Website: lowes
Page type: customer-info-address
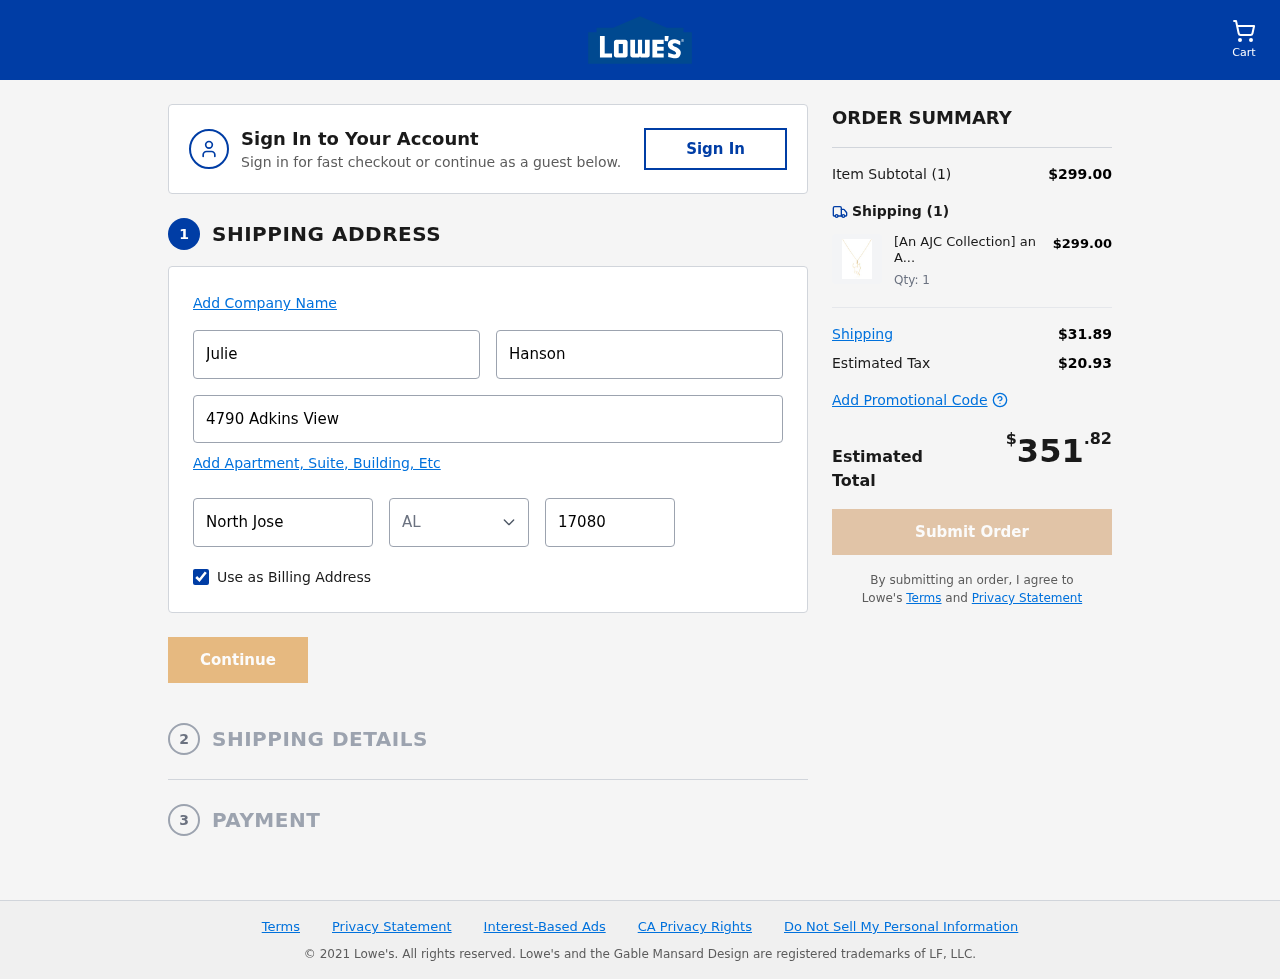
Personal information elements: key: PII_CITY
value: North Jose
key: PII_FIRSTNAME
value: Julie
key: PII_LASTNAME
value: Hanson
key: PII_POSTCODE
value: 17080
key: PII_STATE_ABBR
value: AL
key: PII_STREET
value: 4790 Adkins View
Product elements: key: PRODUCT1_NAME
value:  [An AJC Collection] an AJC Collection K10 iero-go-rudonekotya-munekkuresu 5431 – 0287 – 0015 – 0000
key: PRODUCT1_PRICE
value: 299
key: PRODUCT1_QUANTITY
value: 1
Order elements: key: ORDER_NUM_ITEMS
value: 1
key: ORDER_SUBTOTAL
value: $299.00
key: ORDER_NUM_ITEMS2
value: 1
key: ORDER_SHIPPING_COST
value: $31.89
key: ORDER_TAX
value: $20.93
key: ORDER_TOTAL
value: $351.82